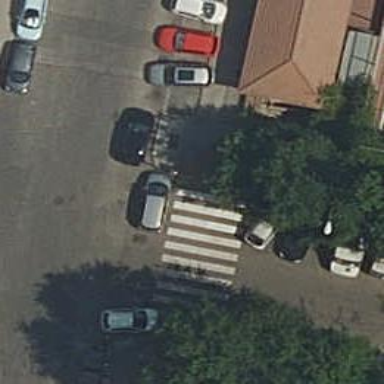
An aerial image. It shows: Kerb barrier.